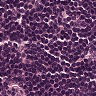
Metastatic tissue present: no